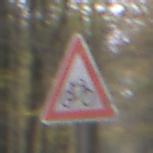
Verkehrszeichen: RadverkehrLinks
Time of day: MorningAfternoon
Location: Outdoor (Nature)
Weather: Overcast
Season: Autumn
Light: Natural